Platform: macOS
Application: Arc Browser
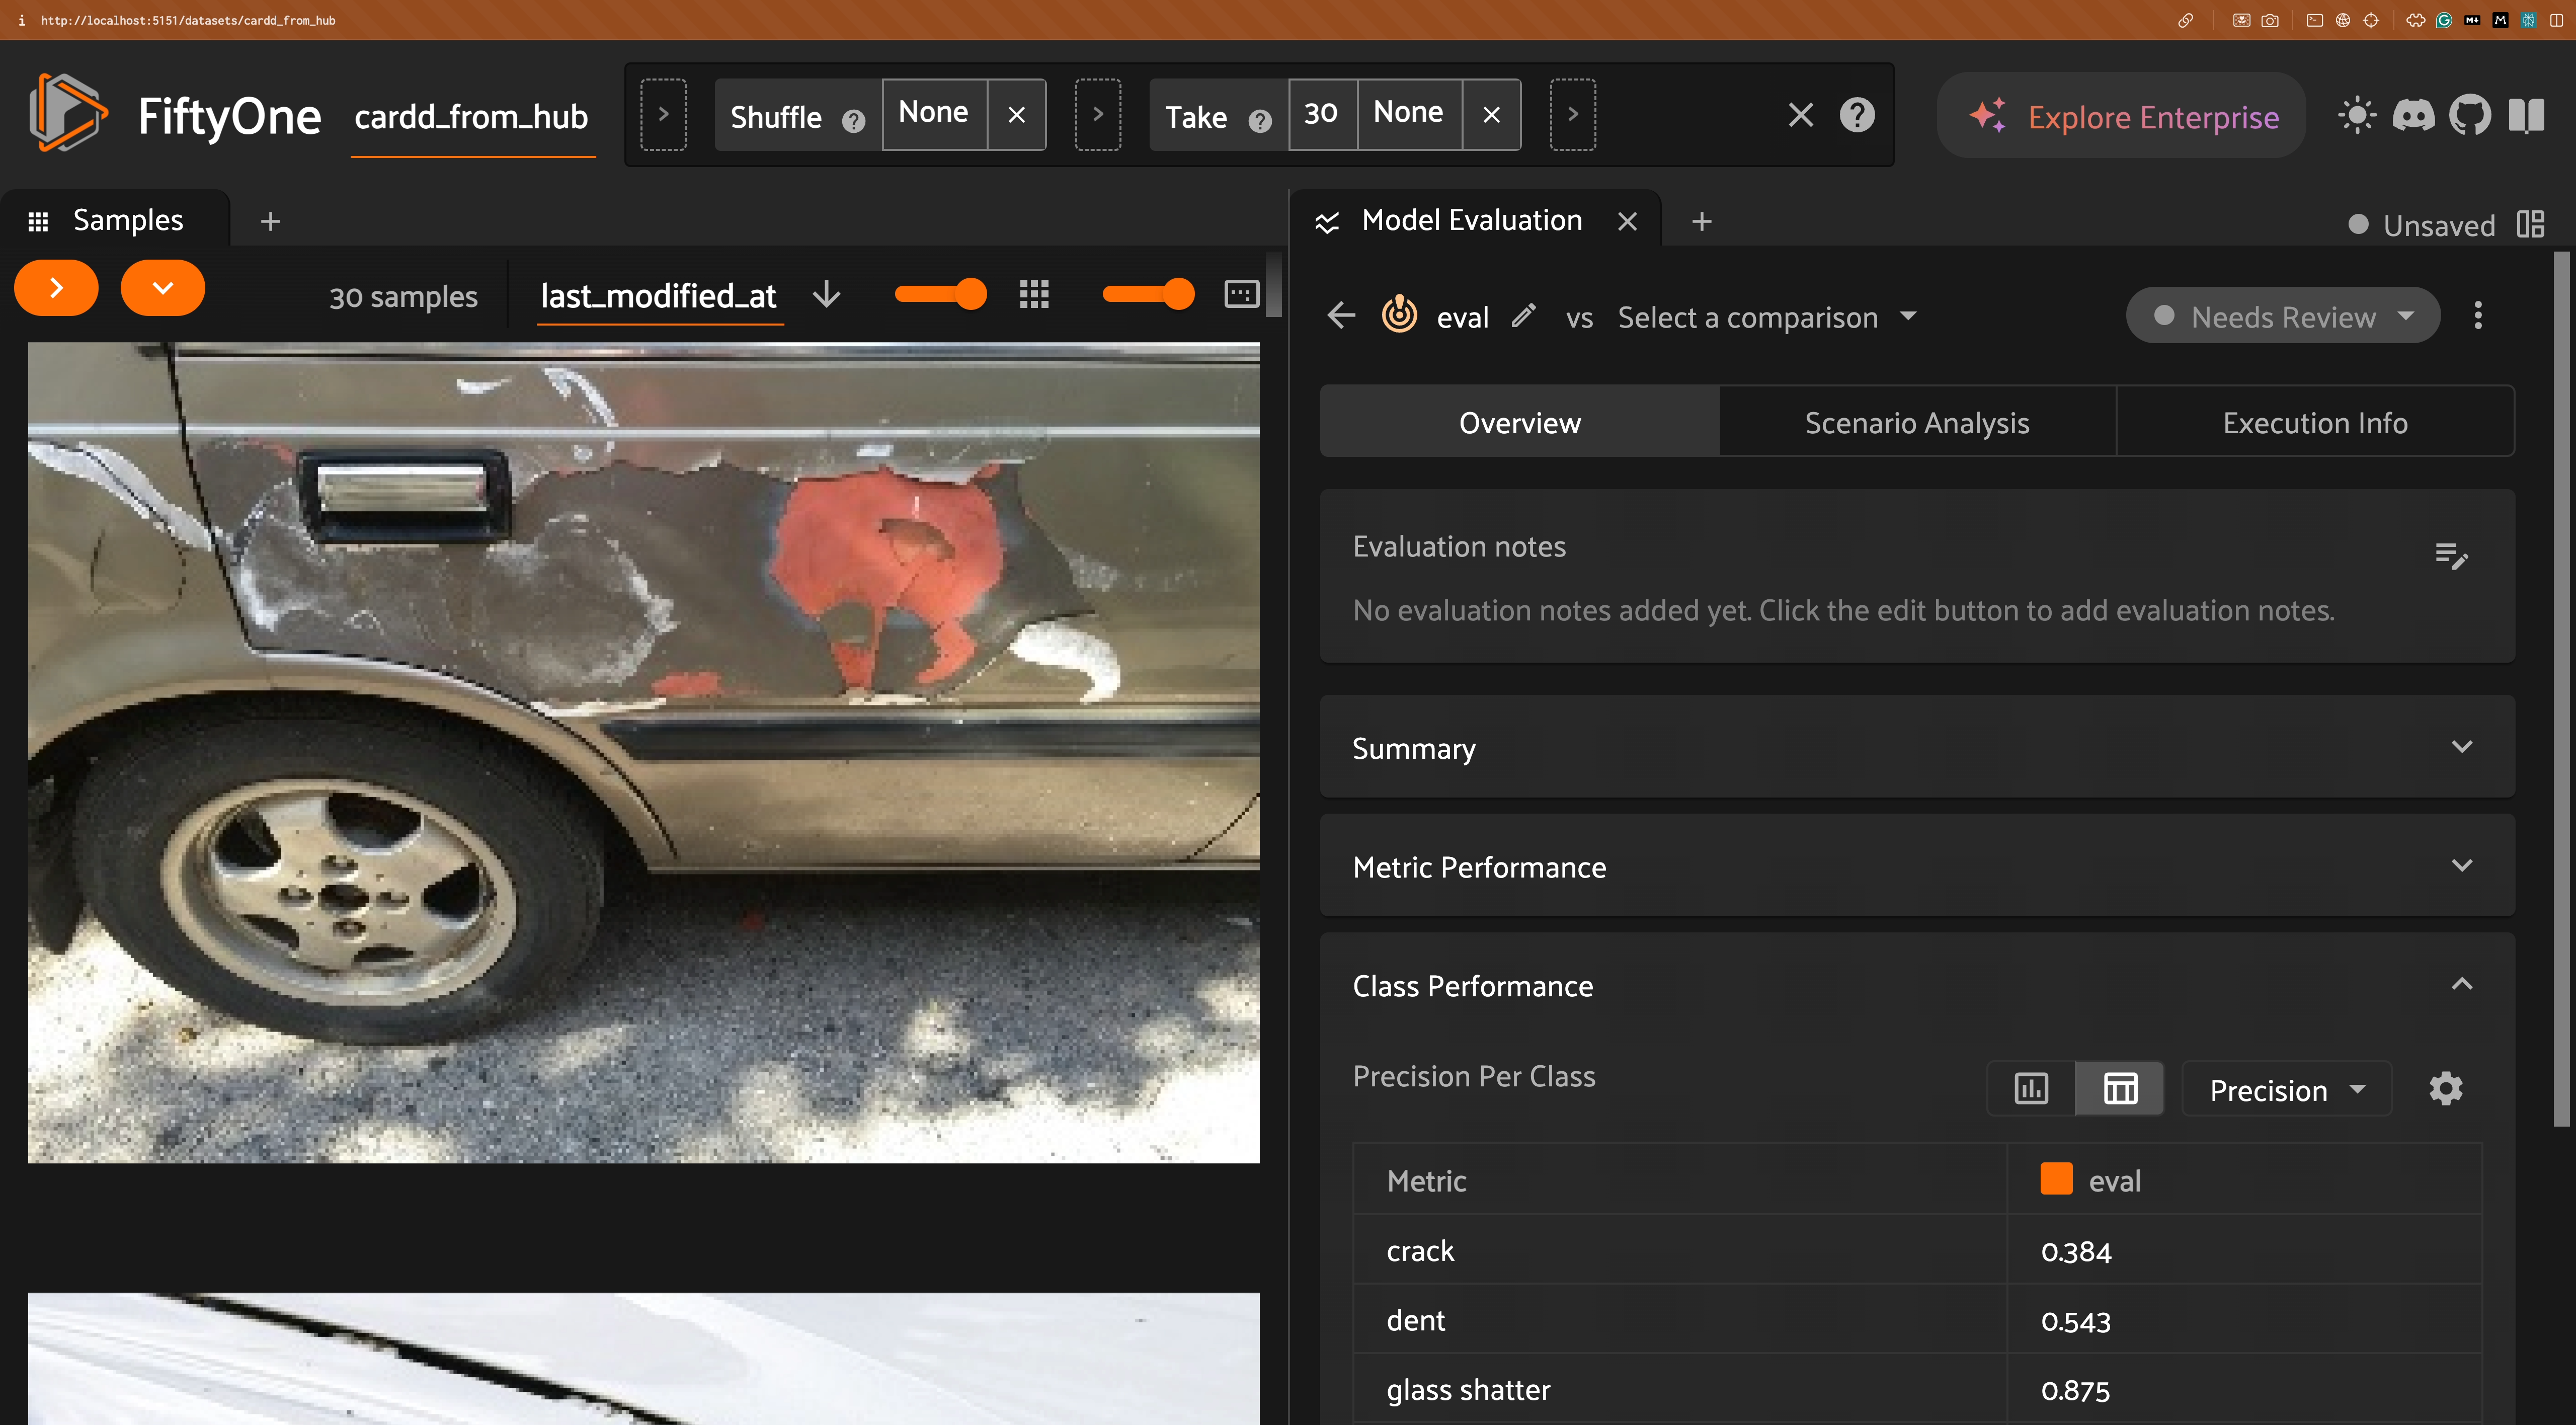
task_description: Switch to histogram view for per class metric performance
action_type: click
element_info: Icon
steps_since_start: 1